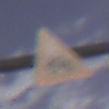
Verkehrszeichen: RadverkehrRechts
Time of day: Night
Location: Outdoor (Suburban)
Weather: PartlyCloudy
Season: NotSpecified
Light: Artificial